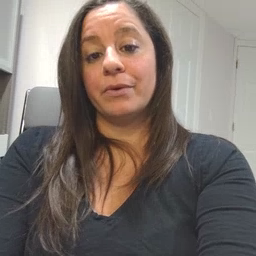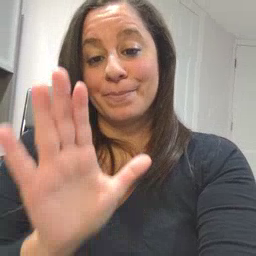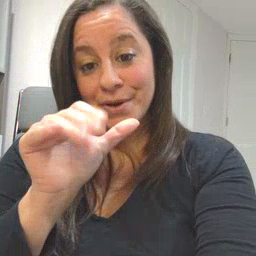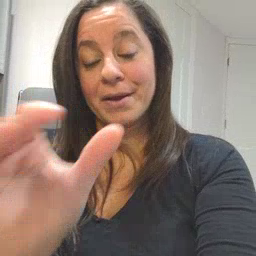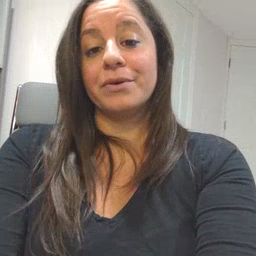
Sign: bye